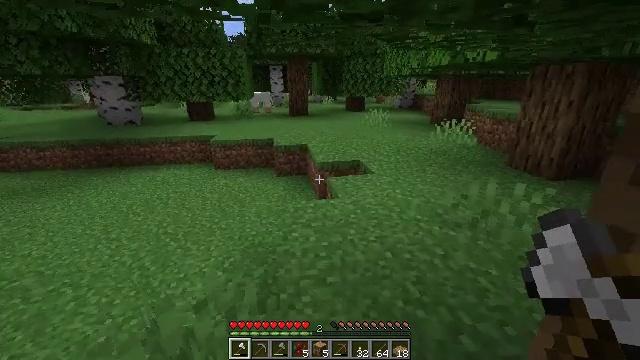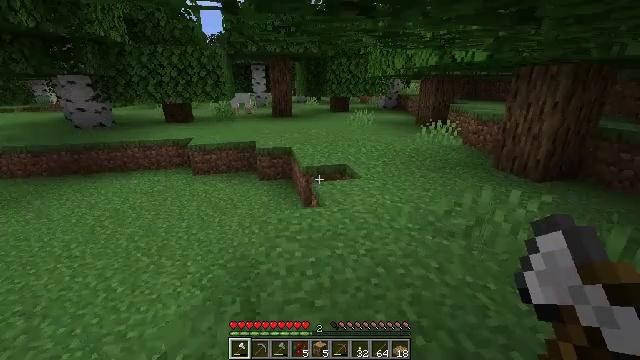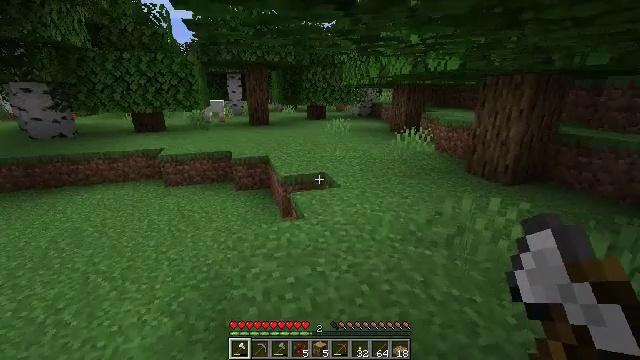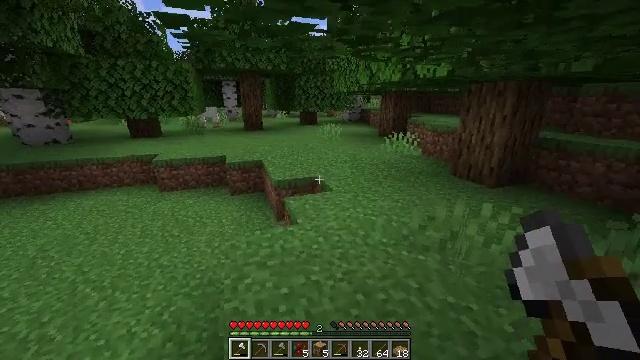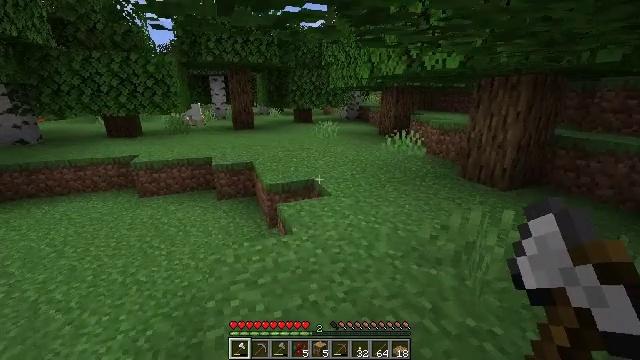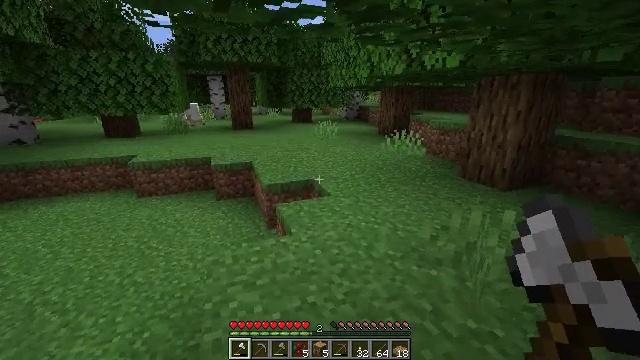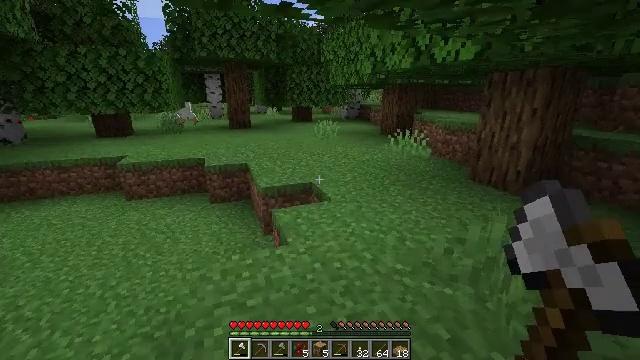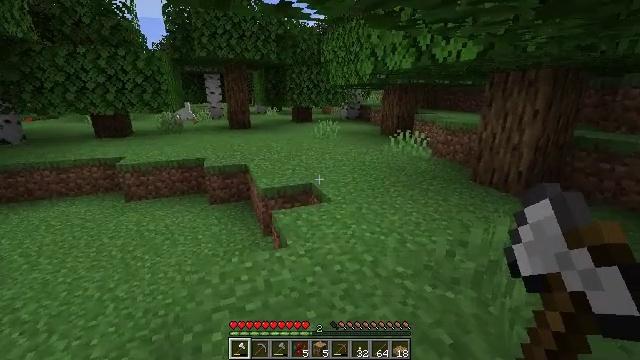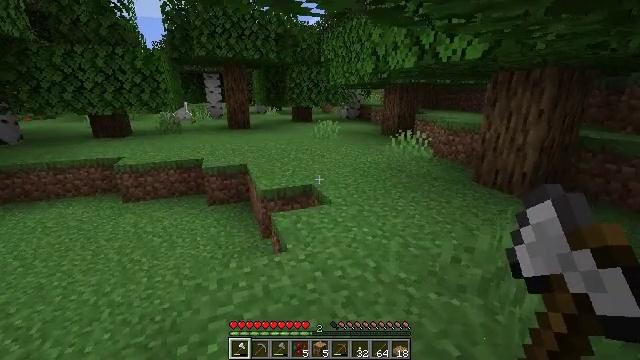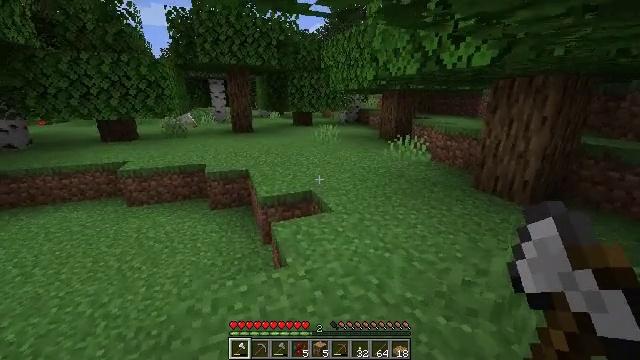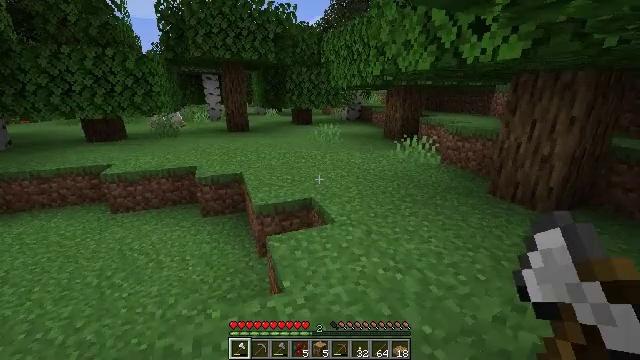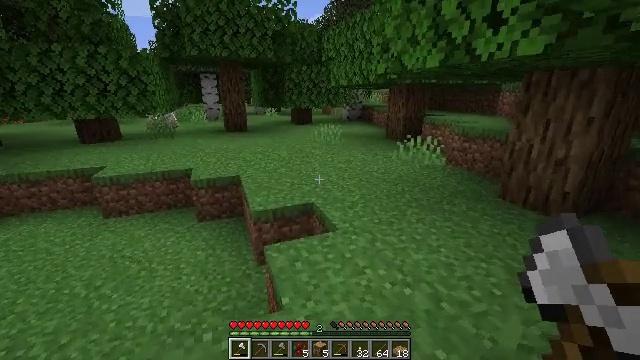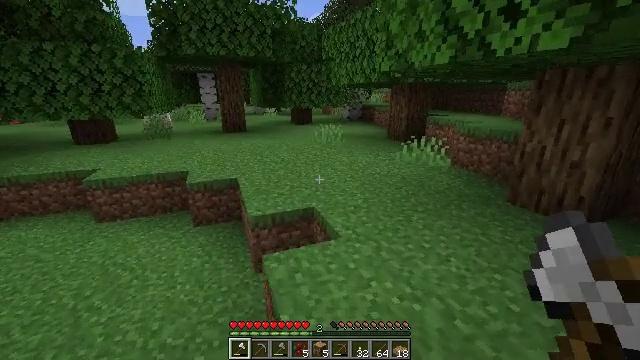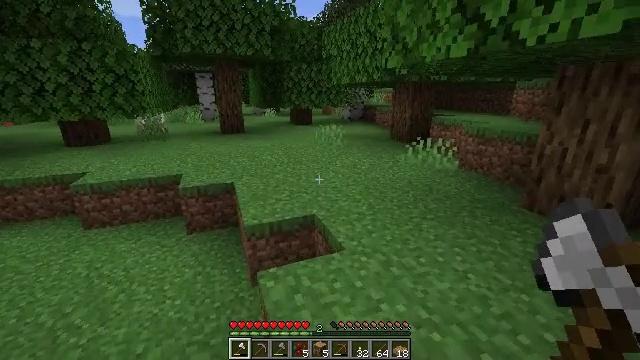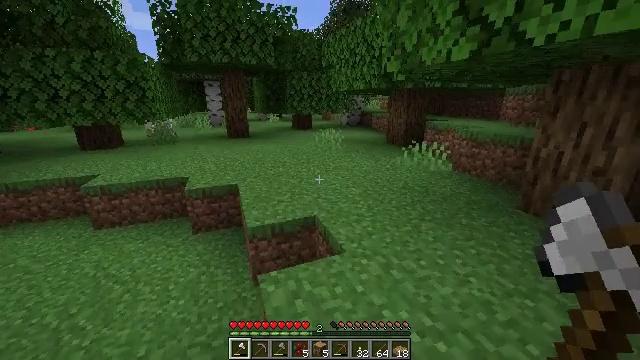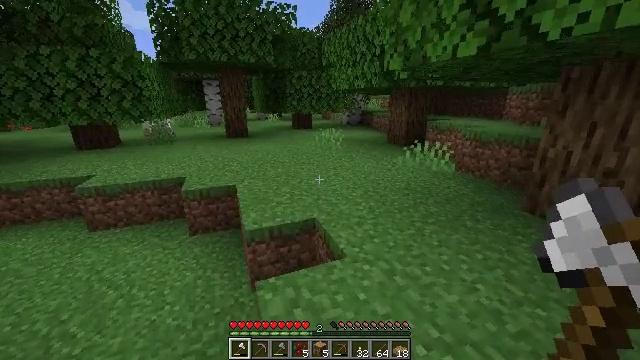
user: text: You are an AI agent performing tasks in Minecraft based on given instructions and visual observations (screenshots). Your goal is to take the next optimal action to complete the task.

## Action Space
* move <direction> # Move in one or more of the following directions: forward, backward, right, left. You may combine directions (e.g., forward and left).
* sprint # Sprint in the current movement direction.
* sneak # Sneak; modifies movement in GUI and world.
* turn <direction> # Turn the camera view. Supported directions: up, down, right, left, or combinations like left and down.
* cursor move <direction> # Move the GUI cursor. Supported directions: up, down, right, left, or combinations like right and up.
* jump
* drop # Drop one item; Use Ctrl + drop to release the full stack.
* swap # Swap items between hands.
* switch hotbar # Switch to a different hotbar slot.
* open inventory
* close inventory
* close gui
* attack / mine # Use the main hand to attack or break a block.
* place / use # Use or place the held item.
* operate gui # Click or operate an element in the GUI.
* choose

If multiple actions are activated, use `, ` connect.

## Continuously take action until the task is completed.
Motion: motion action
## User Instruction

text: Kill mobs.
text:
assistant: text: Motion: move forward, turn right
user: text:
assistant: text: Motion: move forward, turn right and up
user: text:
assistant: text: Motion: turn right
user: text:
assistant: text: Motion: turn right
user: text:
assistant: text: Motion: move forward
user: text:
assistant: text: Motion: move forward
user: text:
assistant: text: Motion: no_op
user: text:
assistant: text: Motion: move forward
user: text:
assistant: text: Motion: move forward
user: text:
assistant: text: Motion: move forward
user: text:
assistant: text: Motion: move forward
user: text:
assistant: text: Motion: move forward
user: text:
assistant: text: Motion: move forward
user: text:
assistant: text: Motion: move forward
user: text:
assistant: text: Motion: move forward
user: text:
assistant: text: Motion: move forward
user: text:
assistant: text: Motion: move forward
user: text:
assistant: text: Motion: move forward, turn left
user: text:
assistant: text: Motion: move forward, turn left
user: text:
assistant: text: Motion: move forward, turn left, jump
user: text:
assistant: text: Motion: move forward, turn left and down, jump
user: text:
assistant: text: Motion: move forward, jump
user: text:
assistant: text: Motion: move forward, jump
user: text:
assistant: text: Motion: move forward, turn right
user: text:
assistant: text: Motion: move forward, turn right
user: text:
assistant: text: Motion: move forward, turn right
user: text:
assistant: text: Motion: move forward, turn right
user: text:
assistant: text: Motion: move forward, turn right
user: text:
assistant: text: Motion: move forward
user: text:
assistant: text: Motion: move forward